Question: I am new in C# and I have a problem with for loops in lists.
I have a list with numbers (called alpha) which go from 0 to 7.
'''
alpha0=1
alpha1=2
alpha2=3
...
alpha7=8
'''
Now I want to create a matrix containing all these alphas in this way and then I want to transpose it:

I've tried to write the transposed one directly but it gives me error or better I am wrong with the syntax (see last string of my code). Could somebody help me?
I called startinglist my list with alphas.
'''
List<List<double>> arr = new List<List<double>>();
for (int col = 0; col < 8; col++)
for (int row = 0; row < 7; row++)
arr[col, row].Add(startinglist[col]);
'''
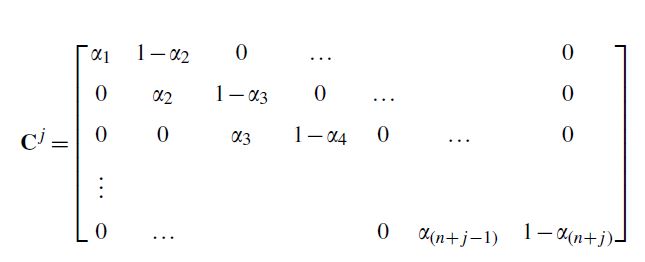
Answer: '''
var size = 8;
int[] alpha = Enumerable.Range(1, size).ToArray();
int[][] C = new int[size - 1][];
for(int i = 0 ; i < size - 1; i++)
{
C[i] = new int[size];
C[i][i] = alpha[i];
C[i][i + 1] = 1 - alpha[i + 1];
}
'''
Since you have alpha already defined as a list, you may use this:
Changed int to double:
'''
double[][] C = new double[alpha.Count - 1][];
for(int i = 0 ; i < alpha.Count - 1; i++)
{
C[i] = new double[alpha.Count];
C[i][i] = alpha[i];
C[i][i + 1] = 1 - alpha[i + 1];
}
'''